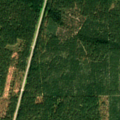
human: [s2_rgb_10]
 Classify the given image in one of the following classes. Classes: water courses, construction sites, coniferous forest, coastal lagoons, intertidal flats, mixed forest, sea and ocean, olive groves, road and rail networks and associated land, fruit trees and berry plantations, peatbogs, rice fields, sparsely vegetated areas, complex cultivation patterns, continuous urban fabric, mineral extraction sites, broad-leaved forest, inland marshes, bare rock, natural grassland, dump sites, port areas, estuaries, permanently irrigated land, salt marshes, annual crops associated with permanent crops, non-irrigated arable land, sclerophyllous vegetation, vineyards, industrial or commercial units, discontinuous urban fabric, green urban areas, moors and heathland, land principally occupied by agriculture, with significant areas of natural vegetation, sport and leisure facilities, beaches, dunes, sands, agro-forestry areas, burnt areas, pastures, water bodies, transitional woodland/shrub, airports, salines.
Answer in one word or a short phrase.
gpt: coniferous forest